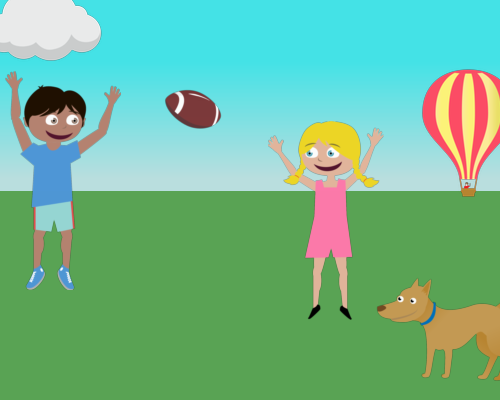
a cloud in the sky a boy large both arms up smiling holding football with his right hand an air balloon in the middle man with red shirt left hand up a large girl smiling both hands up a dog facing left